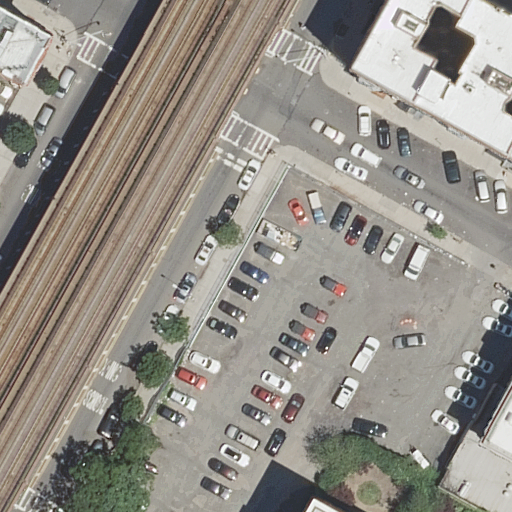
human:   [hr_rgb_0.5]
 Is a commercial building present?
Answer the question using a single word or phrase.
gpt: no

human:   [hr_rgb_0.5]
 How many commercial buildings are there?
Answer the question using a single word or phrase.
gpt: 0

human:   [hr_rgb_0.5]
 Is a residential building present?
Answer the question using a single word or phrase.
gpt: yes

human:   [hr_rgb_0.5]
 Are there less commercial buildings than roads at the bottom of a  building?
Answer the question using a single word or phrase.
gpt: yes

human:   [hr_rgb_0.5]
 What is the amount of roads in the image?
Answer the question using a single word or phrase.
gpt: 7

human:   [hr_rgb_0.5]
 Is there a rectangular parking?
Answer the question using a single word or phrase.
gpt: yes

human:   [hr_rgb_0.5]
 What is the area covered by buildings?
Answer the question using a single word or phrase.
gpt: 2352m2

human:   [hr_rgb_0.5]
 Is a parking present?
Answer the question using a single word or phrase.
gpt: yes

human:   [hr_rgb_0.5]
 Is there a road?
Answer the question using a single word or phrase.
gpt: yes

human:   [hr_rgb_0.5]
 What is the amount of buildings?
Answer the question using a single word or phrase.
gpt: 6

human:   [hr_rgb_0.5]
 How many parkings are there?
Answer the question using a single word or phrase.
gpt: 1

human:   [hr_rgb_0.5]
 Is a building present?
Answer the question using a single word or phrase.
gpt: yes

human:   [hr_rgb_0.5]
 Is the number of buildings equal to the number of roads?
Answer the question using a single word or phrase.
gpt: no

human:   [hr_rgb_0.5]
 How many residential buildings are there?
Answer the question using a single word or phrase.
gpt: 6

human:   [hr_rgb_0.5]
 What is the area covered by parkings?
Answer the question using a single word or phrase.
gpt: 10m2

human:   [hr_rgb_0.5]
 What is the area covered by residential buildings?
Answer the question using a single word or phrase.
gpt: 2352m2

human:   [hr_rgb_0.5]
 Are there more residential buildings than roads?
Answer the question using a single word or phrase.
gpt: no

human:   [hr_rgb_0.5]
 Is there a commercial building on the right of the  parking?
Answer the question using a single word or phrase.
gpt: no

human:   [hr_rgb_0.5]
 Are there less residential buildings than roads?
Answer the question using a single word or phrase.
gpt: yes

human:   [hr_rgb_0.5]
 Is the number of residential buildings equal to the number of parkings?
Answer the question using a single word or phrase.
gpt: no

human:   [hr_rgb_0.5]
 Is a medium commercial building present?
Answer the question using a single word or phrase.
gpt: no

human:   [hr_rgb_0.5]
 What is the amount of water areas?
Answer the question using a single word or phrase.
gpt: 0

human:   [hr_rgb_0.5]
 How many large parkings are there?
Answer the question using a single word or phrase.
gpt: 0

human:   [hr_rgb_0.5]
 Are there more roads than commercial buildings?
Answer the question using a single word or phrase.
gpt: yes

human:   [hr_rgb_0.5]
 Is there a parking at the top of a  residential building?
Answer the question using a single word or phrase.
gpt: yes

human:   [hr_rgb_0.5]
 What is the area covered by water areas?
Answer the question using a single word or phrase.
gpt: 0m2

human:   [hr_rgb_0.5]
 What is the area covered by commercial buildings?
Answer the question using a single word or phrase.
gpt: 0m2

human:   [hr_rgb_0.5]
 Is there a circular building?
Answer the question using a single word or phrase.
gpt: no

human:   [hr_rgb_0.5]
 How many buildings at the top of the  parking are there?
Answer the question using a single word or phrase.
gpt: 1

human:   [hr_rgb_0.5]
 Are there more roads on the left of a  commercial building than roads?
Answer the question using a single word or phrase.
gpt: no

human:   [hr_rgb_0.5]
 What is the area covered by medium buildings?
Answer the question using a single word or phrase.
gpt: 231m2

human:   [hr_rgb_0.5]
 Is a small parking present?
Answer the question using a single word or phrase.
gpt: yes

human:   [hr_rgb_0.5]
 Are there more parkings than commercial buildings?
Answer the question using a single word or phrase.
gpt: yes

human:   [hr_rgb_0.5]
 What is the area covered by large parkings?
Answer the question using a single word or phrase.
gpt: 0m2

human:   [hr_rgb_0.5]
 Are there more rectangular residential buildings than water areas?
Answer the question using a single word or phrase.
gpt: yes

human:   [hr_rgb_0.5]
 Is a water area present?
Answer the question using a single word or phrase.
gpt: no

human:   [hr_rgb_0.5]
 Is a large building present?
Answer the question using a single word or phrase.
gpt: yes

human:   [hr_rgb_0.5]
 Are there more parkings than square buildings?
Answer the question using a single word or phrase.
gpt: yes

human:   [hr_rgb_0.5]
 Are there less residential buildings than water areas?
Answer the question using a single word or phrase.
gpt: no

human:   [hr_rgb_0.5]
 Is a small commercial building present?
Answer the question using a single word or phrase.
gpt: no

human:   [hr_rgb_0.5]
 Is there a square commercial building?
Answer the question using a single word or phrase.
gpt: no

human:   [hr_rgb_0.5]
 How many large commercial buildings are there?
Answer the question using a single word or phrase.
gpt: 0

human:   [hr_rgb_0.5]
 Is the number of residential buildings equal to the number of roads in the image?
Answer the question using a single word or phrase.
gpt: no

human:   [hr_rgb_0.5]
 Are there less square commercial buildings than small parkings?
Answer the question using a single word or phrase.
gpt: yes

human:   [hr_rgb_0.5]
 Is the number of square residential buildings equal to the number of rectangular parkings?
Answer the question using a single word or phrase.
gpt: no

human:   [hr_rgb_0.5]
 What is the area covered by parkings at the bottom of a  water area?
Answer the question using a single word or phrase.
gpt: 0m2

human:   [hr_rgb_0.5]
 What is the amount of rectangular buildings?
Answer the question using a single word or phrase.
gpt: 5

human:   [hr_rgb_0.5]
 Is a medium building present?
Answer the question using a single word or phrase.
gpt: yes

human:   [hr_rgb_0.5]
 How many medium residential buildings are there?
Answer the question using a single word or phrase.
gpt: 1

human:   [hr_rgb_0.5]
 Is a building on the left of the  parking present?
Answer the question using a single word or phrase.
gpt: no

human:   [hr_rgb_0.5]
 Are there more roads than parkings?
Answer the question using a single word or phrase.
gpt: yes

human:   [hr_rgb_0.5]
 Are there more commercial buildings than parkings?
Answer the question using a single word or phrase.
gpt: no

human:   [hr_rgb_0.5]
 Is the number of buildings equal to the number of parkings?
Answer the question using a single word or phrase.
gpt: no

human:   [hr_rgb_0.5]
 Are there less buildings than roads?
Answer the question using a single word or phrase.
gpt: yes

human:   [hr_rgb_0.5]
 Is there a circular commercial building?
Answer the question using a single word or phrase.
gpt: no

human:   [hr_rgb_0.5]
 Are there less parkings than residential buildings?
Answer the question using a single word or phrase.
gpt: yes

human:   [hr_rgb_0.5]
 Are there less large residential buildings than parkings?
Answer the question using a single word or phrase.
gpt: no

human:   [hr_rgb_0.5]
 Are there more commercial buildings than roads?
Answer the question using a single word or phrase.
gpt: no

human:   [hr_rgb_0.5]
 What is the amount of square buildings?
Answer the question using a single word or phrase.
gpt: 0

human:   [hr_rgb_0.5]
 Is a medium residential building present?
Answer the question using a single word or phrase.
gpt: yes

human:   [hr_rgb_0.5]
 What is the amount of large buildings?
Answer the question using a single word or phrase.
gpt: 2

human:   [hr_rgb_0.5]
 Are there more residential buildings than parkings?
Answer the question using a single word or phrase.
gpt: yes

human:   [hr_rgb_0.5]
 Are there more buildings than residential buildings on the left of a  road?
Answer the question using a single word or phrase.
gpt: yes

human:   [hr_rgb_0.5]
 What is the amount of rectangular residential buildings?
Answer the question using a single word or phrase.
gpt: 5